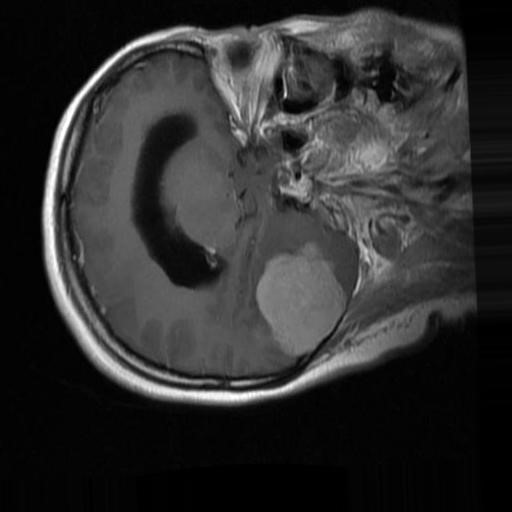
Label: brain_menin